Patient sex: F
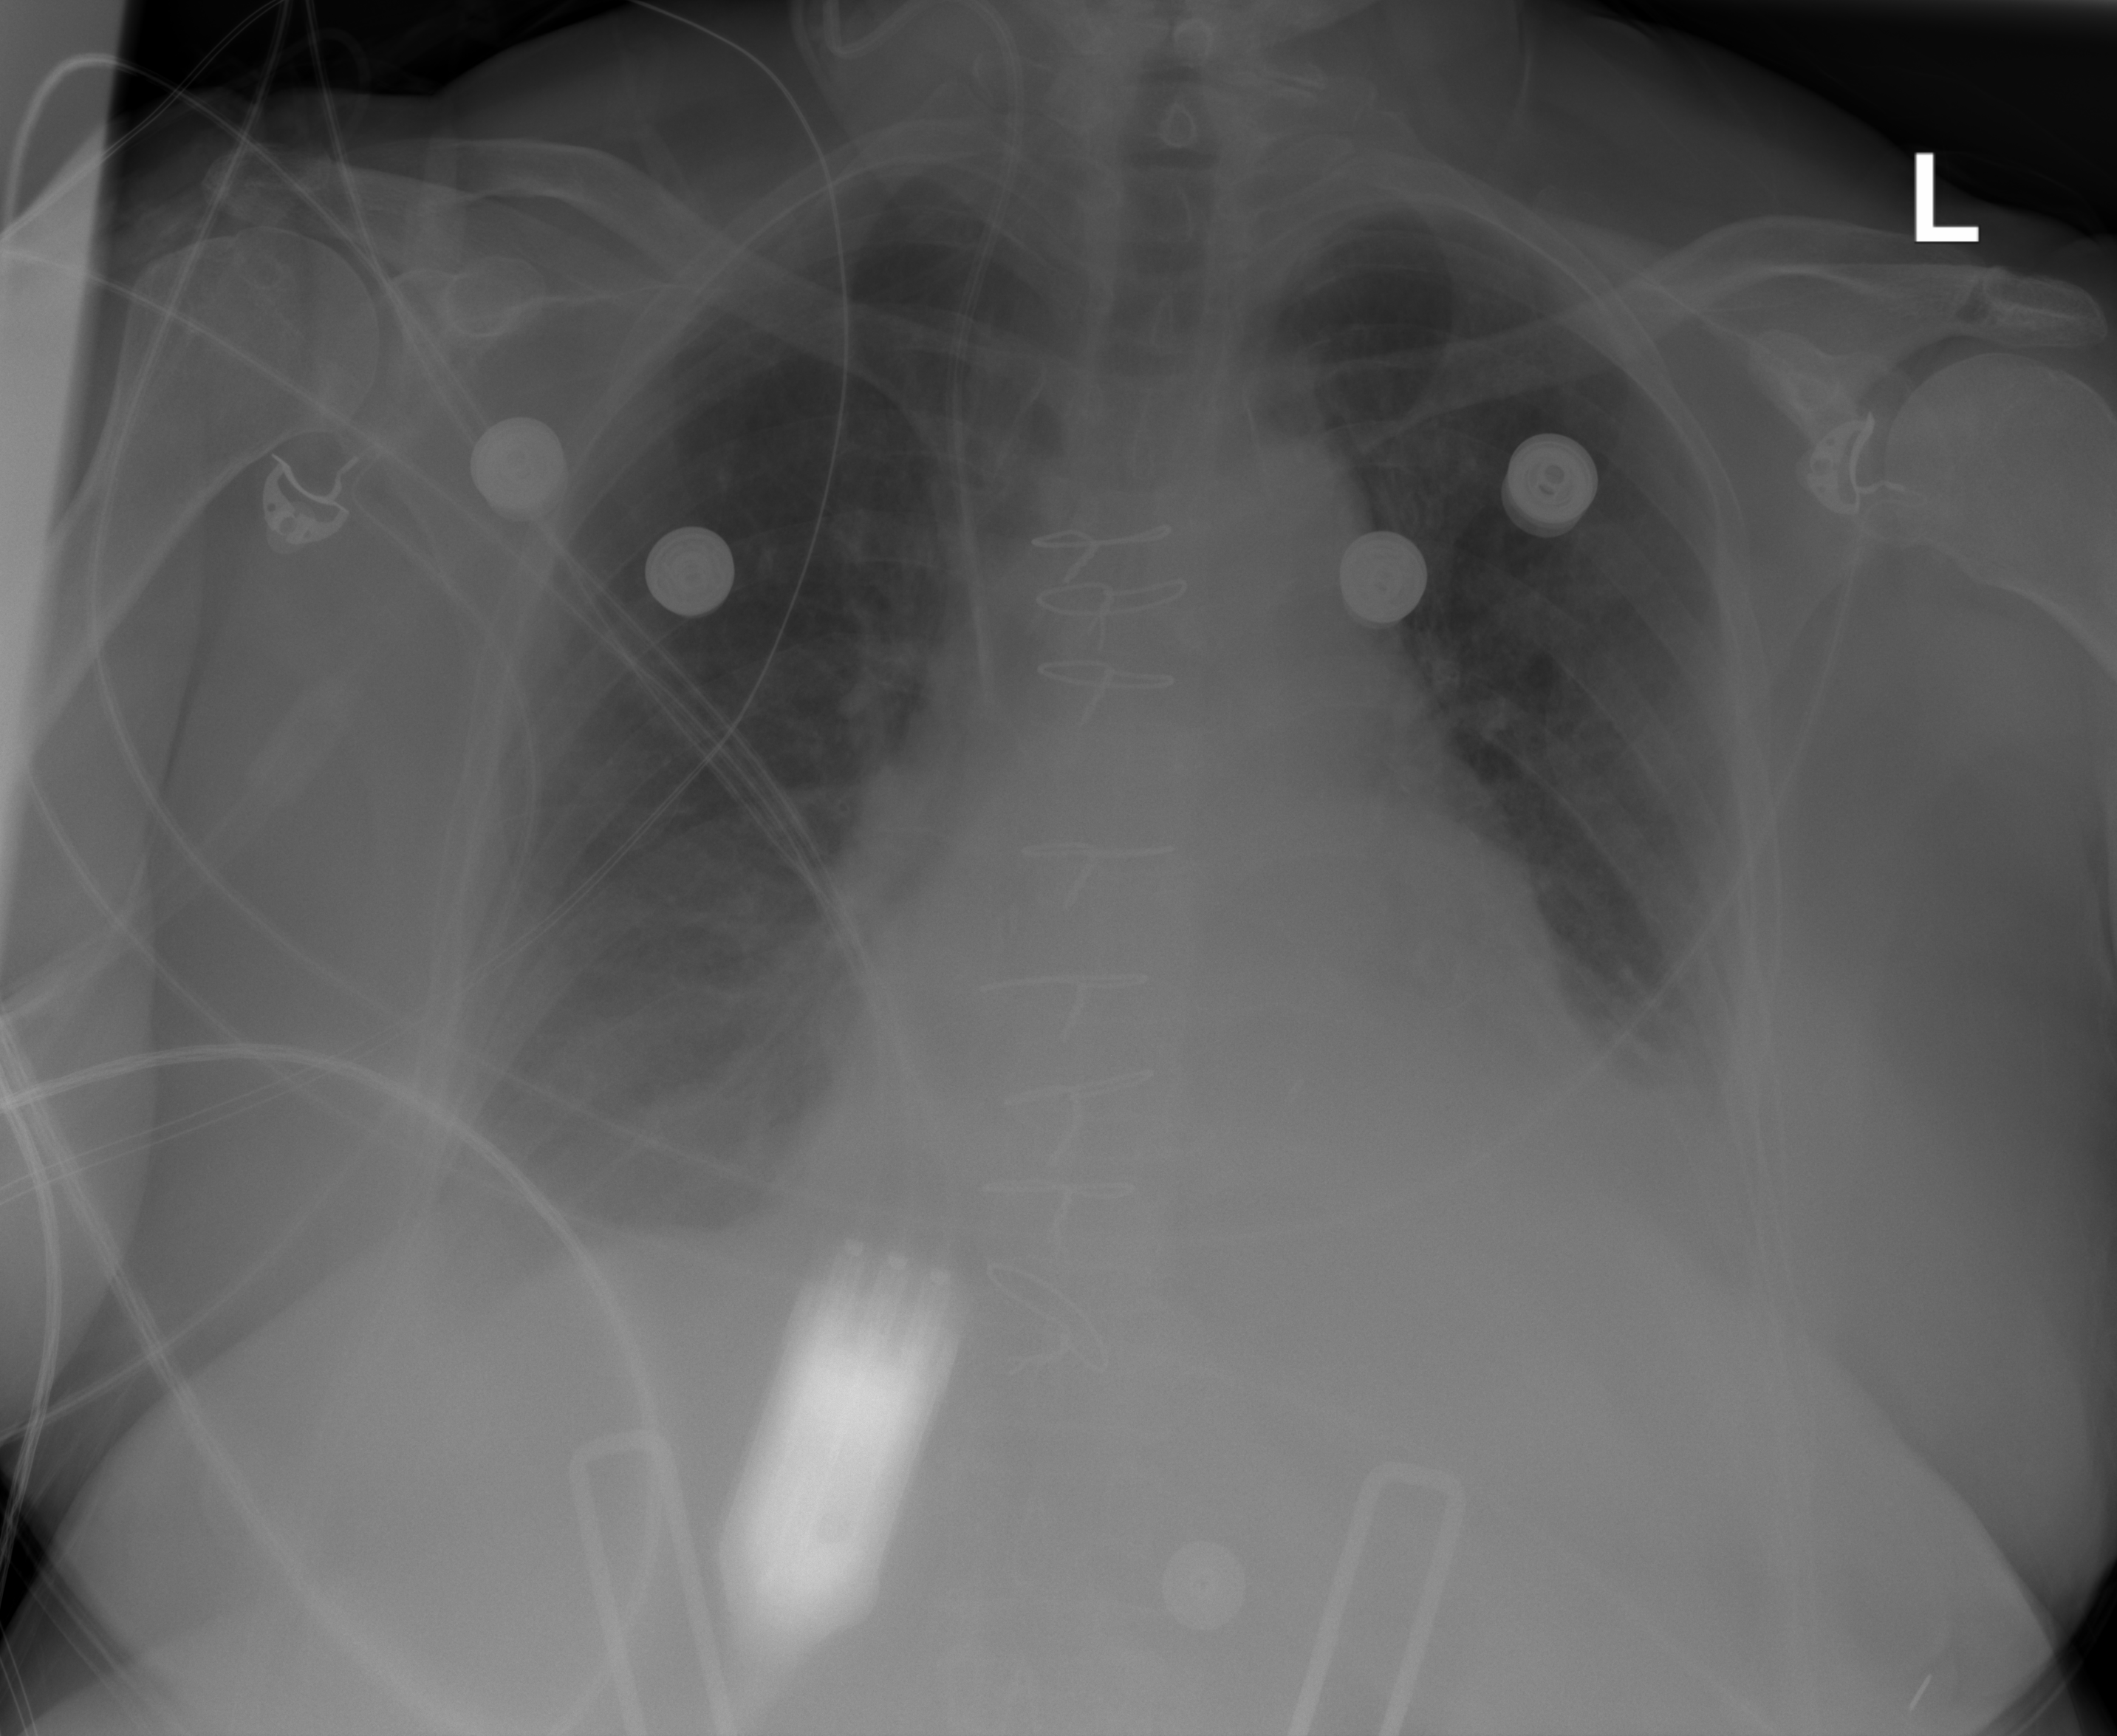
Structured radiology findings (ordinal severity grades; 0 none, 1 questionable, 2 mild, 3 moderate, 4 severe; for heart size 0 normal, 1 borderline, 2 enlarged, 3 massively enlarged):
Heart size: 2
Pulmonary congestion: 2
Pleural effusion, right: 2
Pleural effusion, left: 2
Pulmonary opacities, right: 0
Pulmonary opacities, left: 0
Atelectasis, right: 2
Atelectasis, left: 2